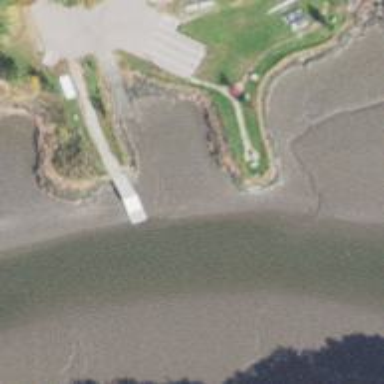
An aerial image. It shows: Dock by the waterway.